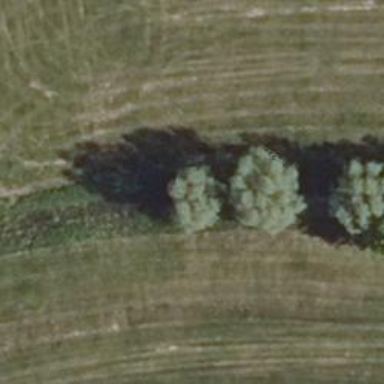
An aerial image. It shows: Row of deciduous broadleaved trees.